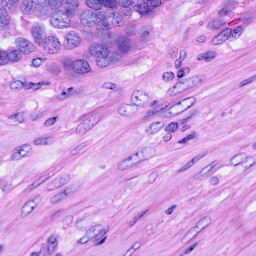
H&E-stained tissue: Ovarian